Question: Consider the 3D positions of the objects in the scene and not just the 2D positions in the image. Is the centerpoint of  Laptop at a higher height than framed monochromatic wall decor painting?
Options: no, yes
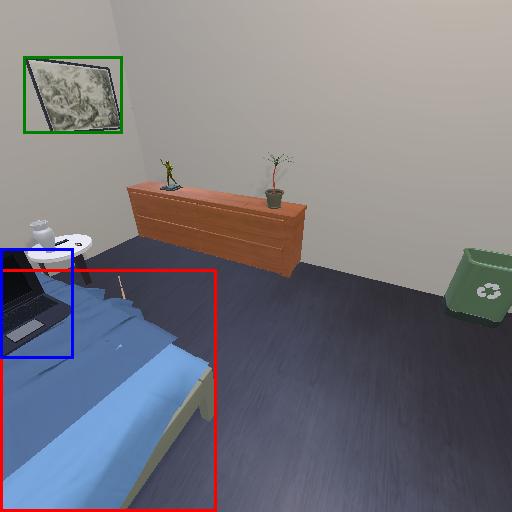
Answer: no